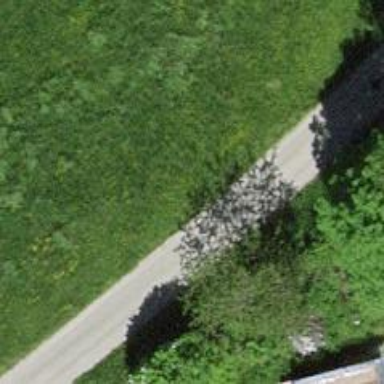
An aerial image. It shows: Well-maintained track road of grade 1.